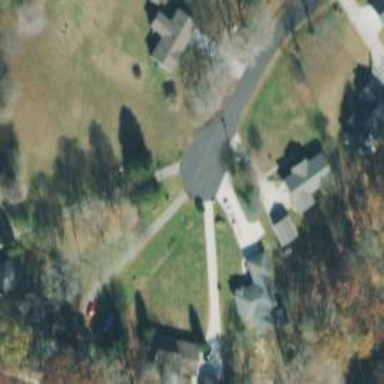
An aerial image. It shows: Turning circle on the road.